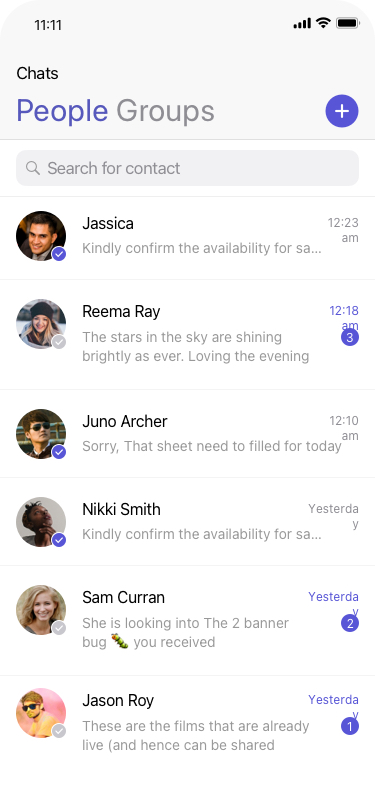
Text in this UI design:
People Groups
Chats
Search for contact
12:23 am
Kindly confirm the availability for sa…
Jassica
12:18 am
The stars in the sky are shining
brightly as ever. Loving the evening
Reema Ray
3
12:10 am
Sorry, That sheet need to filled for today
Juno Archer
Yesterday
Kindly confirm the availability for sa…
Nikki Smith
Yesterday
She is looking into The 2 banner bug 🐛 you received
Sam Curran
2
Yesterday
These are the films that are already live (and hence can be shared
Jason Roy
1